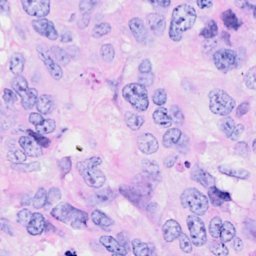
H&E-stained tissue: Breast